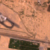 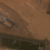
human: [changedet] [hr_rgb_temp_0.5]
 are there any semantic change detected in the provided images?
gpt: The green area next to the airport has been extended.